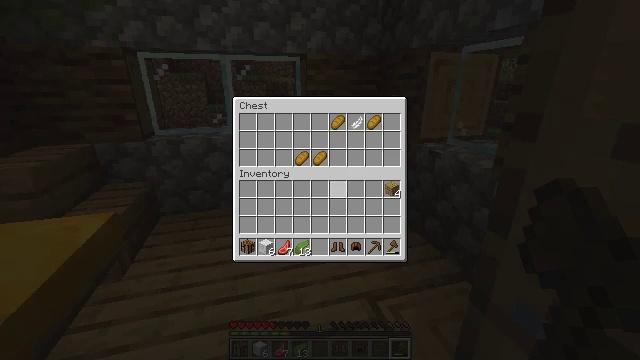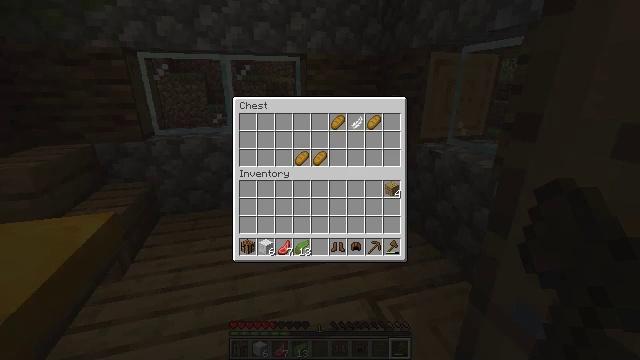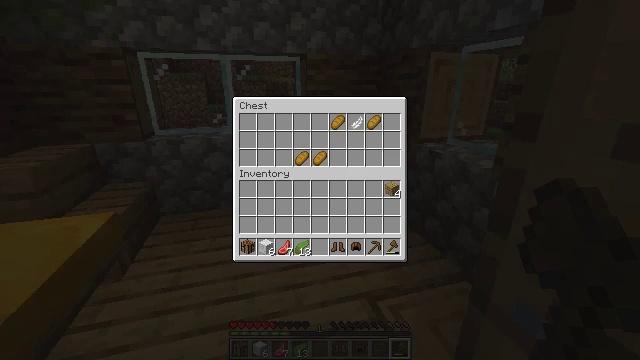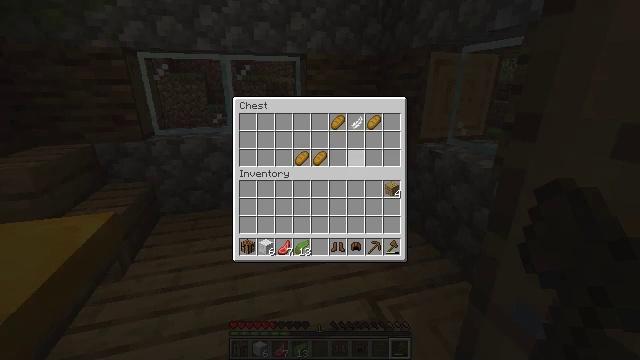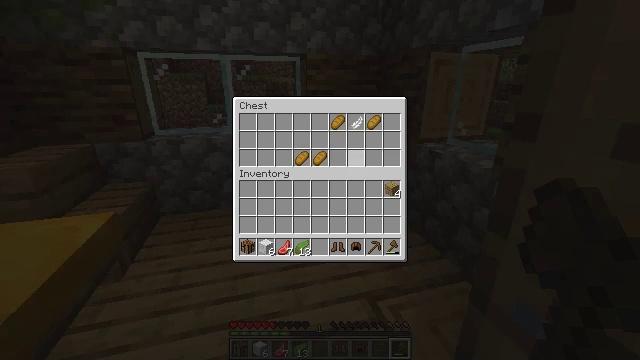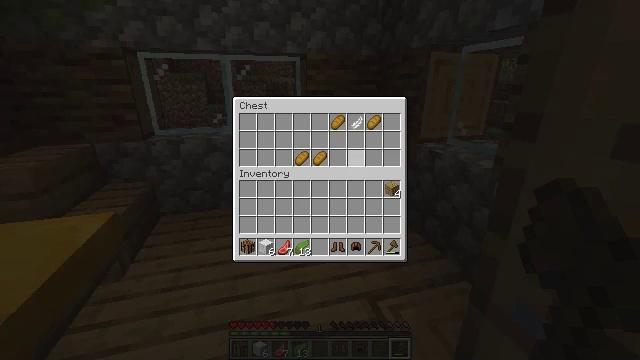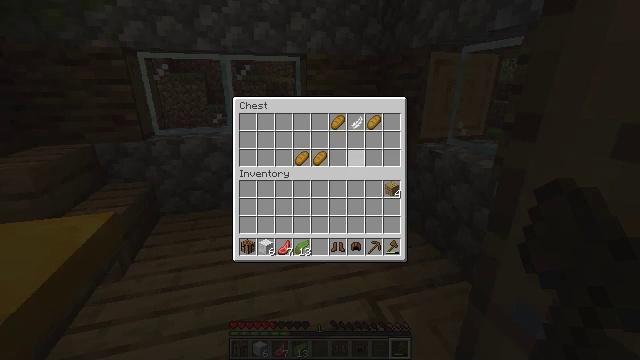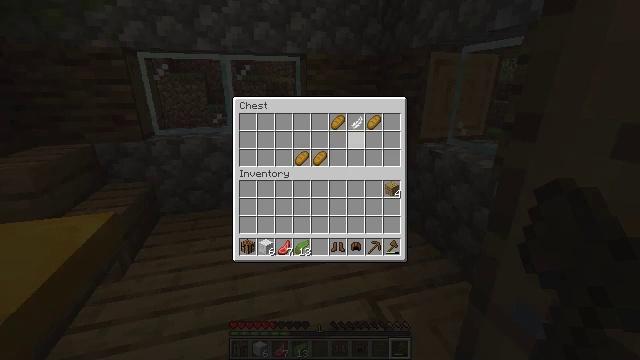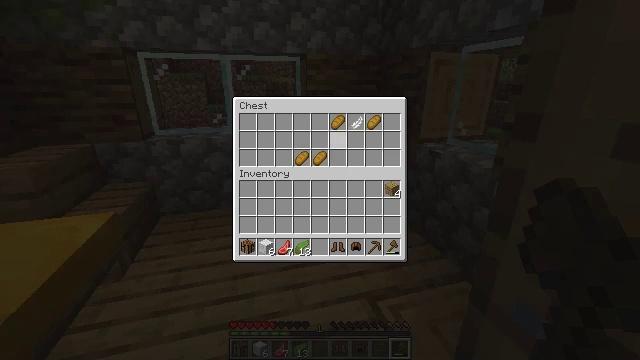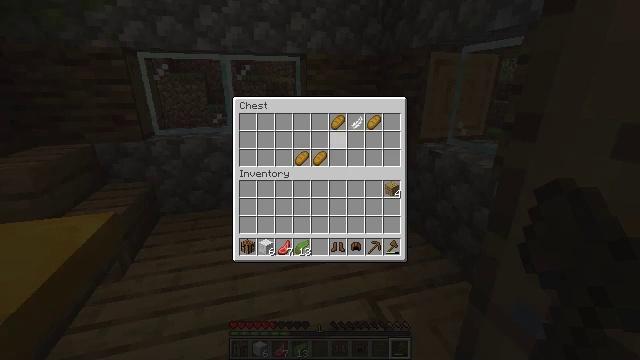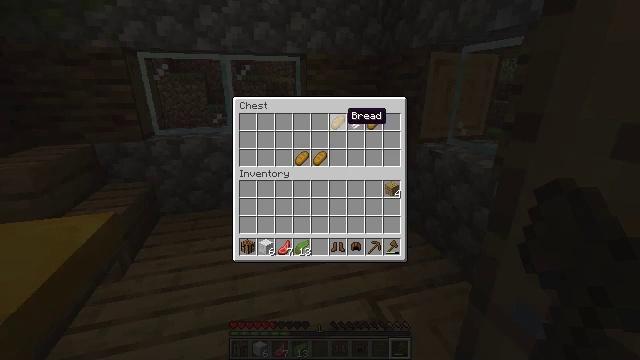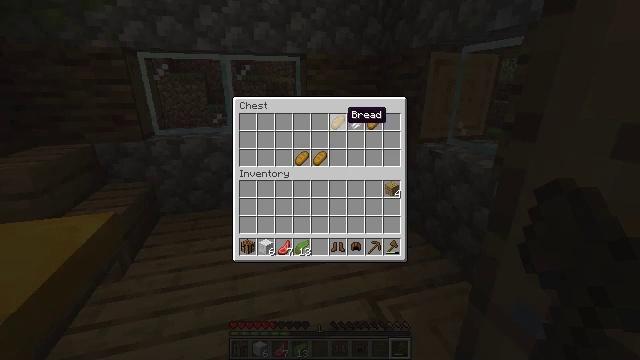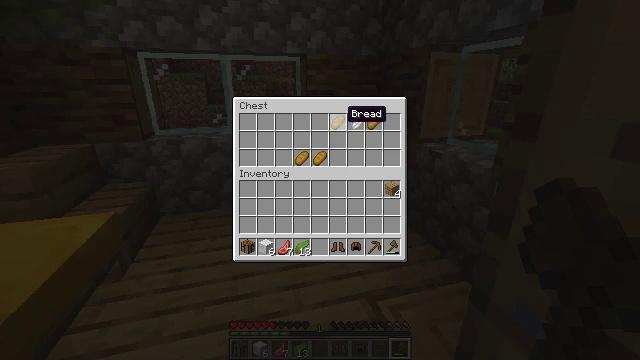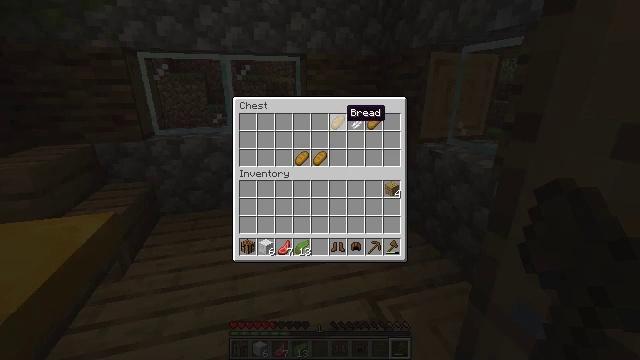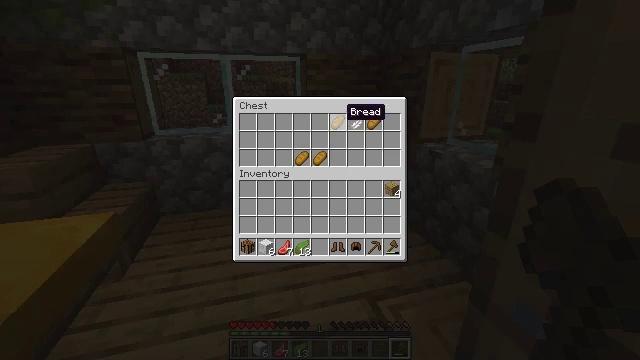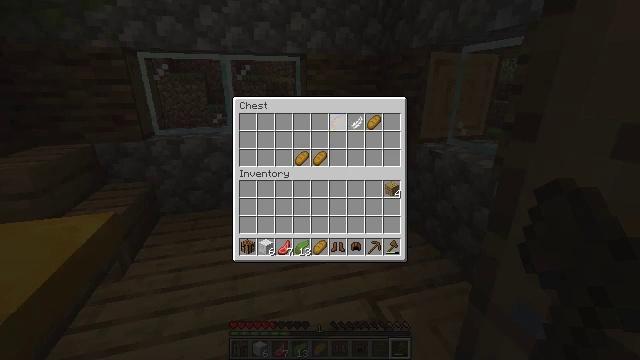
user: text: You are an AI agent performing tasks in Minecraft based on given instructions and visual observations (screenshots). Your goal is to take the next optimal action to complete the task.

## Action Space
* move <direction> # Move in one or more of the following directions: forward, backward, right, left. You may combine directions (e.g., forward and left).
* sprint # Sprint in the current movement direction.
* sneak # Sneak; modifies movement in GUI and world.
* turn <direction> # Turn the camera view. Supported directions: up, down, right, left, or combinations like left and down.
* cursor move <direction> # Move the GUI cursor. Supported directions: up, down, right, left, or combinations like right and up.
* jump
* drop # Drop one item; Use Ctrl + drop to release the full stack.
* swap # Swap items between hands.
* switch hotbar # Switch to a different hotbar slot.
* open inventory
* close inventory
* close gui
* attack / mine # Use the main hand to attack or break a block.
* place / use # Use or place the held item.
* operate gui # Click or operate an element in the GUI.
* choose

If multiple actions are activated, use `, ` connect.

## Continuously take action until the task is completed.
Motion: motion action
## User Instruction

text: Harvest carrots from the farmland.
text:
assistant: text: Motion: cursor move right
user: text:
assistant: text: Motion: cursor move up
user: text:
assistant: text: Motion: cursor move up
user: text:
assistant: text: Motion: no_op
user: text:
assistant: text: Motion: sneak
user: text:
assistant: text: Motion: sneak
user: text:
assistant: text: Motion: sneak, cursor move up
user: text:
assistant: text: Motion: sneak
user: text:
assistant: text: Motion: sneak, cursor move up
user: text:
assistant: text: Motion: sneak, cursor move up
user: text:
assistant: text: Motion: sneak
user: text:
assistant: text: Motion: sneak
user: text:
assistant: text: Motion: sneak
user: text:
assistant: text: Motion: sneak
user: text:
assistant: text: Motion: sneak, operate gui
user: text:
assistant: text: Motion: sneak, operate gui
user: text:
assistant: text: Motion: sneak, cursor move left and down, operate gui
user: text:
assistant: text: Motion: sneak, cursor move down
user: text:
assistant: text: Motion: sneak, cursor move down
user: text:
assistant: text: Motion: sneak
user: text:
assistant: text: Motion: sneak
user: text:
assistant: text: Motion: sneak, operate gui
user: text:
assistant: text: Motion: sneak, operate gui
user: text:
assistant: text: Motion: sneak, operate gui
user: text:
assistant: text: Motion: sneak
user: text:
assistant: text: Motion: sneak
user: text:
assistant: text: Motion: sneak
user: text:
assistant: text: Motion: sneak
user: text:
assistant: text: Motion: sneak, operate gui
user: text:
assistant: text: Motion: sneak, operate gui